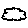
Label: cloud